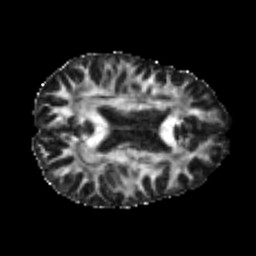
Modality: FA
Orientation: axial
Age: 21
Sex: male
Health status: healthy
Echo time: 0.074 s